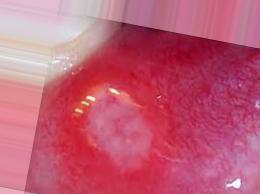
Condition: Mouth Ulcer